Field crop: maize
Growth stage: 2
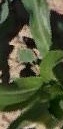
Species: maize